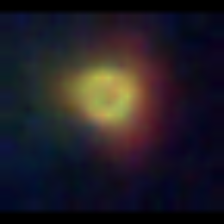
Taxon: NanoPlankton
Group: Other